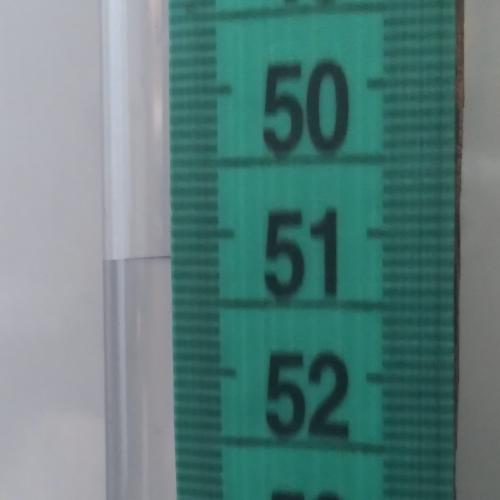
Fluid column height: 51.2 cm